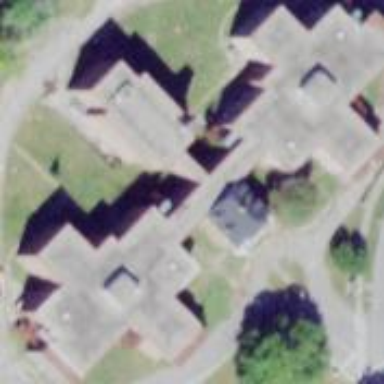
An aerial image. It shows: Dormitory building.